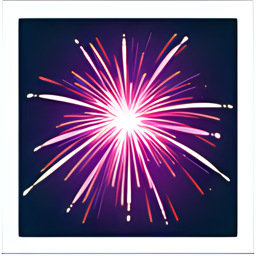
Name: fireworks
Emoji: 🎆
Group: Activities
Sub-group: event